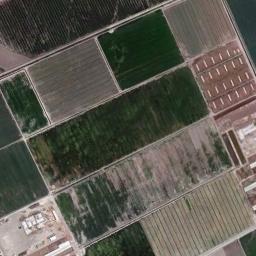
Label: rectangular_farmland